Aerial crown-view tile of a tropical tree (Barro Colorado Island, Panama), acquired 20250715:
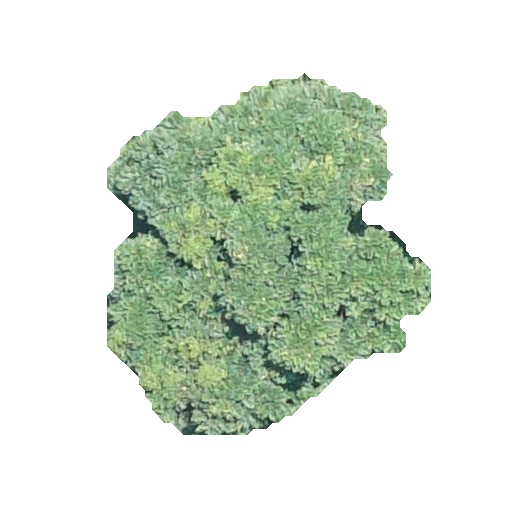
Species: Jacaranda copaia
GBIF accepted scientific name: Jacaranda copaia
Crown area: 123.567 m²